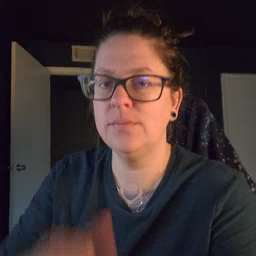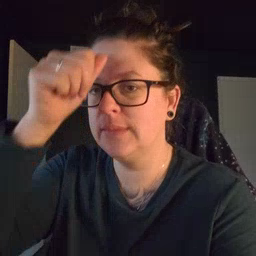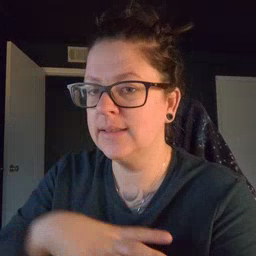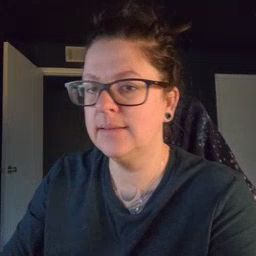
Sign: man